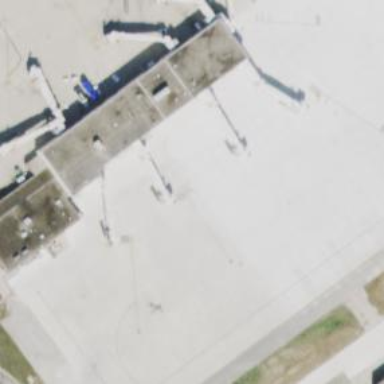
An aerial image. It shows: Airport gate.